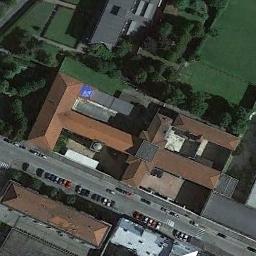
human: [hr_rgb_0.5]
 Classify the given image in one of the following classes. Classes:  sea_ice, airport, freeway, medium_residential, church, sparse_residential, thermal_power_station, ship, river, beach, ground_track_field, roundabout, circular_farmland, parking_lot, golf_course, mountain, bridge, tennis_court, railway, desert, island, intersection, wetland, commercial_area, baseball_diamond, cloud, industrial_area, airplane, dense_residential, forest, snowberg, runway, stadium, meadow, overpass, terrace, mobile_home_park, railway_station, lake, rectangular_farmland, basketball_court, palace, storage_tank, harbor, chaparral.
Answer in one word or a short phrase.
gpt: church